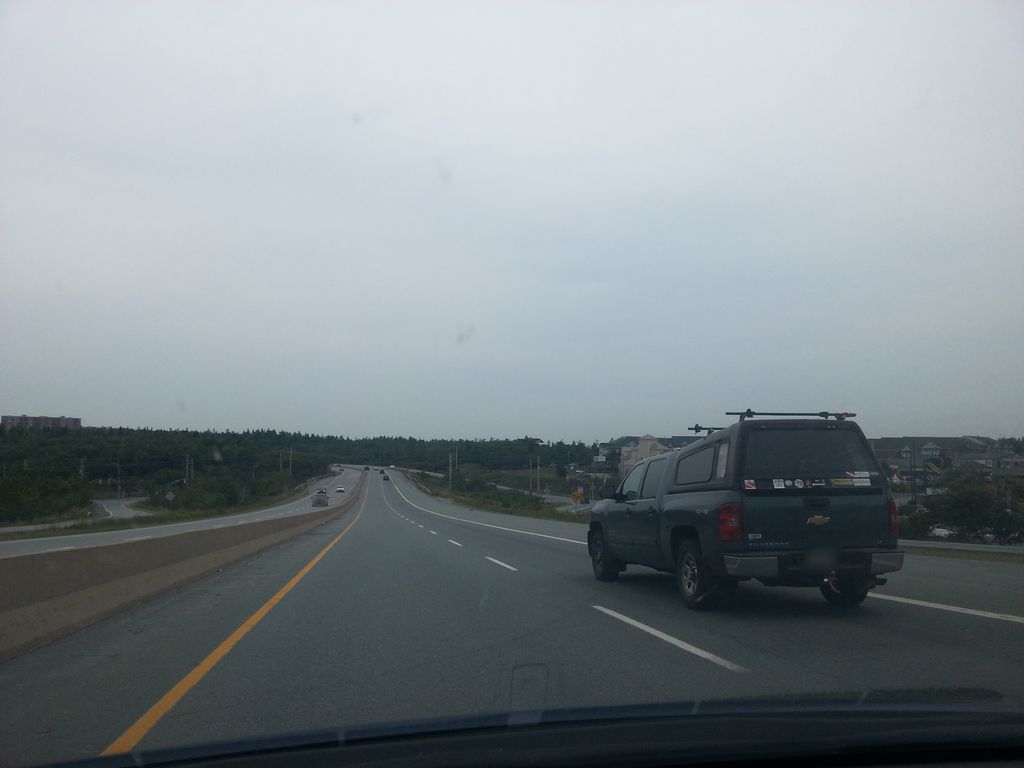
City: halifax